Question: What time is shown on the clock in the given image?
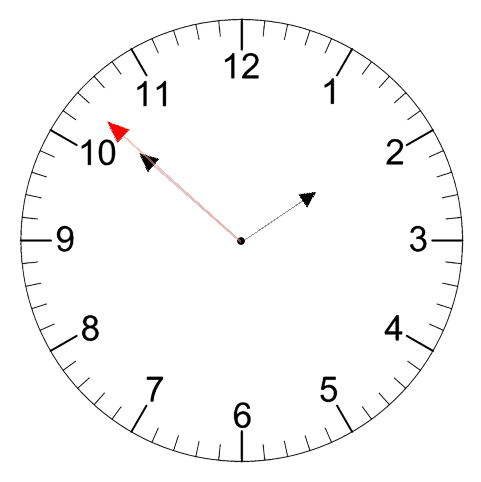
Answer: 01:51:52